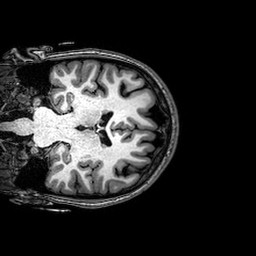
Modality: T1w
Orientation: coronal
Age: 19
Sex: female